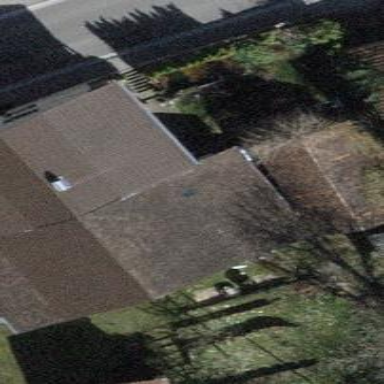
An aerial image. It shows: Building with tile roof.